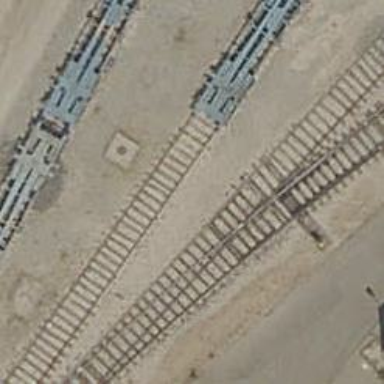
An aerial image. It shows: Rail yard with electrified contact lines for the railway.